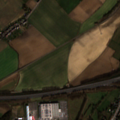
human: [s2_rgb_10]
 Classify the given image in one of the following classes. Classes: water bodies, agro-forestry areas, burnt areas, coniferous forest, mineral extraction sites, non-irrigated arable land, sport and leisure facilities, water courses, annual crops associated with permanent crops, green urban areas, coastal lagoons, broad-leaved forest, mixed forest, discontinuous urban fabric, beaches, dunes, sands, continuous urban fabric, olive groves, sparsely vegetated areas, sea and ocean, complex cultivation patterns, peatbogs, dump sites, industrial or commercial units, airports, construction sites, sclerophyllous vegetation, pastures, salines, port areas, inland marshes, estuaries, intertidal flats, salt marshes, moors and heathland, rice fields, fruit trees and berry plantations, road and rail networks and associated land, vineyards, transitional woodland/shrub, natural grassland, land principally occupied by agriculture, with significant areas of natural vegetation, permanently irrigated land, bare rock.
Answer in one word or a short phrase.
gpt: discontinuous urban fabric, industrial or commercial units, non-irrigated arable land